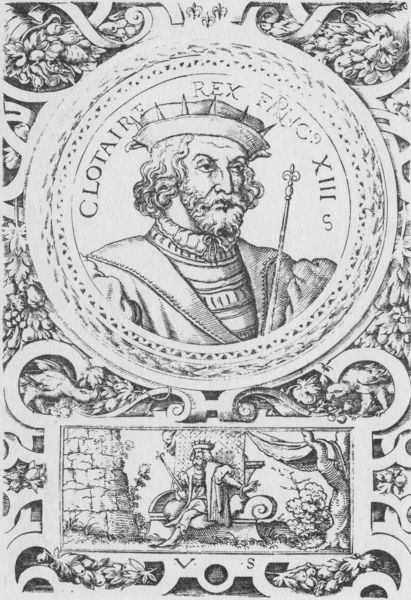
Titel: Bildnis von König Chlothar III von Frankreich
Künstler: Virgil Solis
Institution: (Seriendruck)
Schlagwörter: blätter, flügel, kopf, mann, schatten, weiß, sitzen, frankreich, grau, hut, licht, mund, nase, schwarz, skizze, stirn, szene, zeichnung, blick, obst, ornament, alt, bart, hemd, jung, mütze, augen, kragen, mensch, rahmen, vollbart, bildnis, herr, portrait, porträt, haare, mantel, pose, reich, blatt, brustbild, krone, lippen, locken, kreis, rund, turm, engel, ranken, holzschnitt, papier, stab, grafik, graphik, rand, könig, thron, tafel, inschrift, büste, grimmig, pupillen, zahlen, ziffern, ornamente, verzierung, penis, medaillon, rechteck, mauerwerk, druck, schwarz-weiß, radierung, stich, illustration, herrscher, fürst, rom, girlanden, wappen, reben, heilig, kupferstich, sitzbank, windung, zepter, szepter, münze, rahemn, latein, lateinisch, umschrift, römische zahlen, frontispiz, eichel, seriendruck, burgturm, rex, eicheln, rollwerk, führer, scleifen, lothar, pfanzen, franke, s, x, 13, könig lothar, bildnos, clotaire, römisch 8, xiii, stachelhut, schwiß, frino, chlotar, traubenm